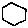
Label: hexagon